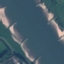
Land use / land cover: River